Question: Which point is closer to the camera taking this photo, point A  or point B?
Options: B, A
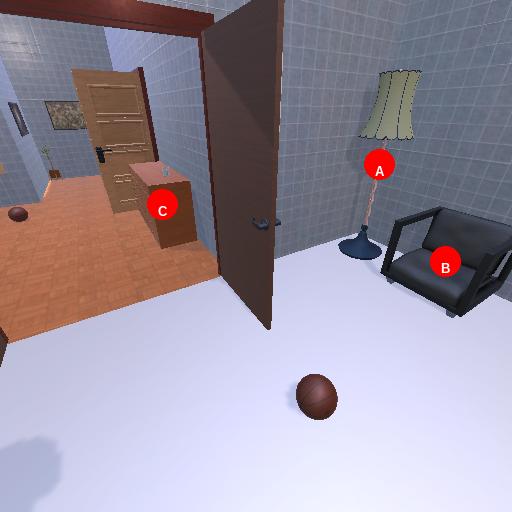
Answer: B